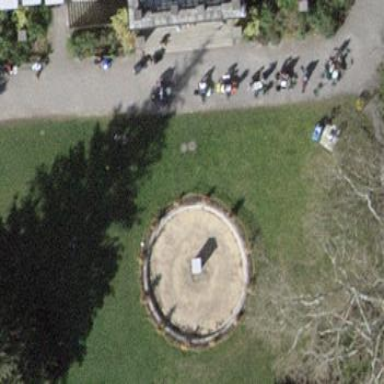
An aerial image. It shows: Fountain located in natural water setting.